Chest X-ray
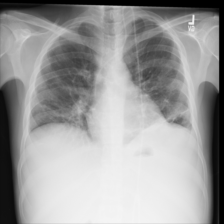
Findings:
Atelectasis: positive
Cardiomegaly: negative
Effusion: negative
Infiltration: positive
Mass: negative
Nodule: negative
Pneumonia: negative
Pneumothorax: negative
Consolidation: negative
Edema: negative
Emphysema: negative
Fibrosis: negative
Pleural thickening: negative
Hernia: negative